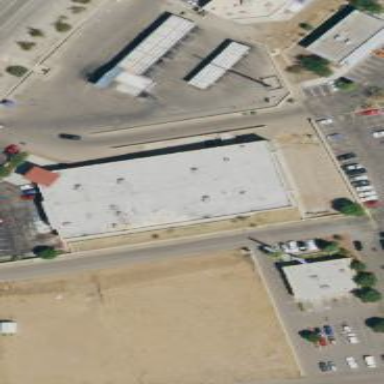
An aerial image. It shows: Fitness center building.